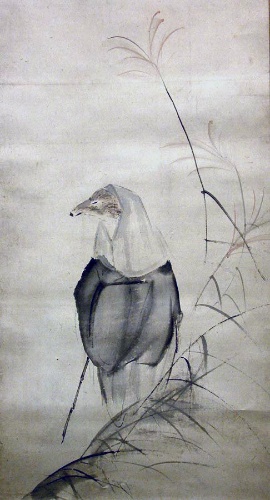
Artist: Ōtagaki Rengetsu
Artist bio: Japanese, 1791–1875
Date: 19th century
Object type: Hanging scroll
Classification: Paintings
Medium: Hanging scroll; ink, color, and silver on paper
Culture: Japan
Period: Edo period (1615–1868)
Dimensions: 38 1/4 x 11 7/8 in. (97.2 x 30.2 cm)
Department: Asian Art
Credit line: Gift of Donald Keene, 1998
Accession year: 1998
Repository: Metropolitan Museum of Art, New York, NY
Tags: Foxes